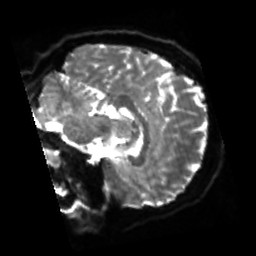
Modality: sbref
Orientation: sagittal
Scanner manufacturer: siemens
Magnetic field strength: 3 T
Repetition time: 4 s
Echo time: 0.0594 s